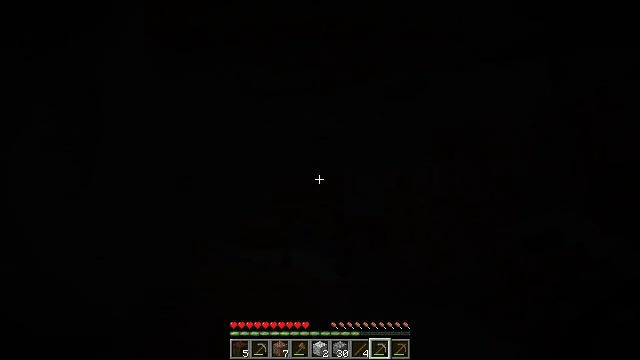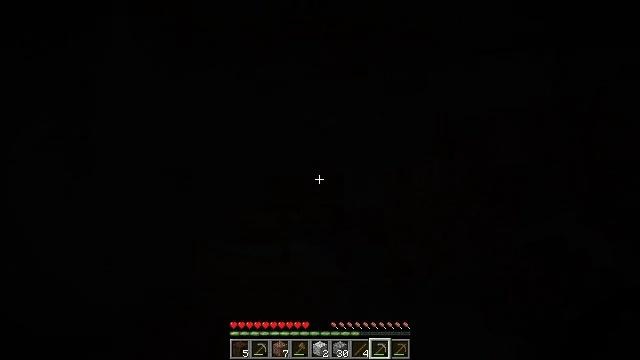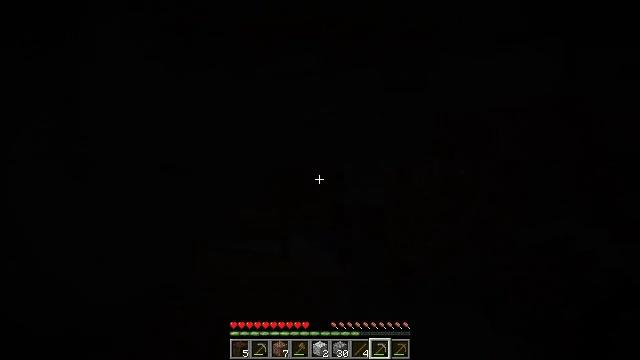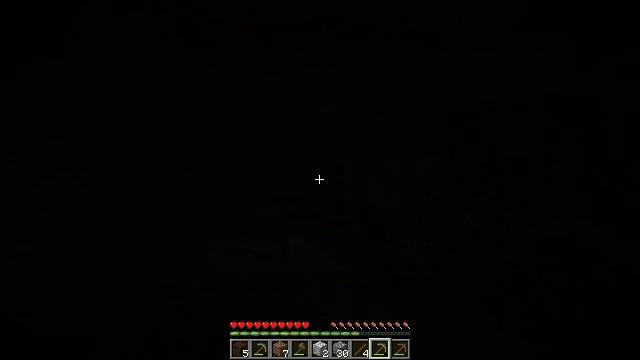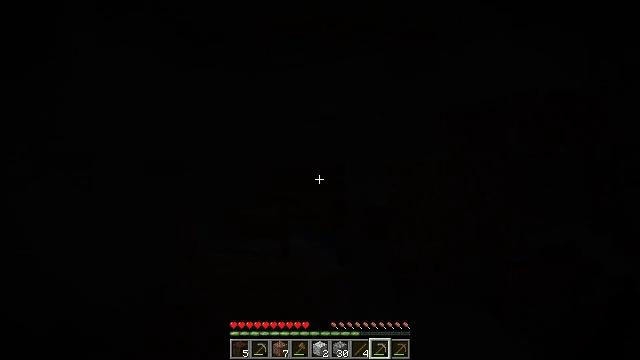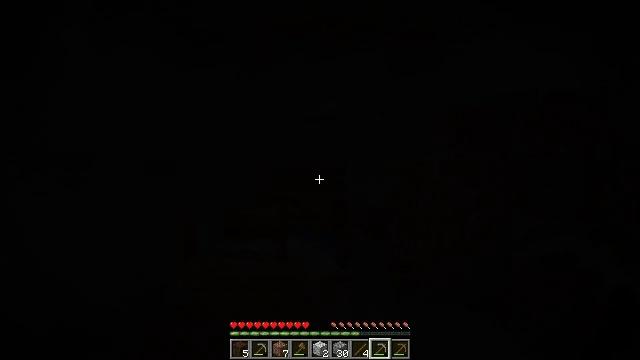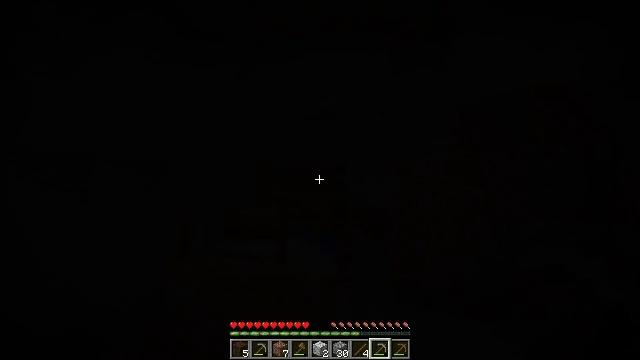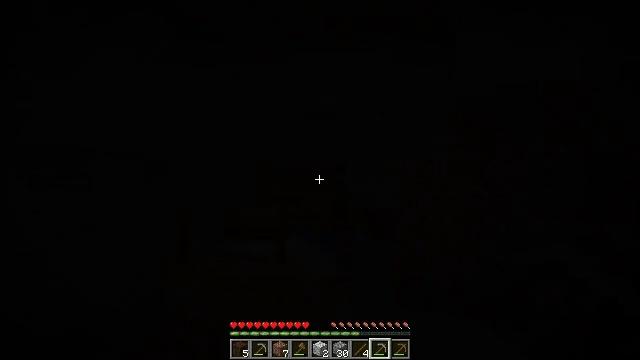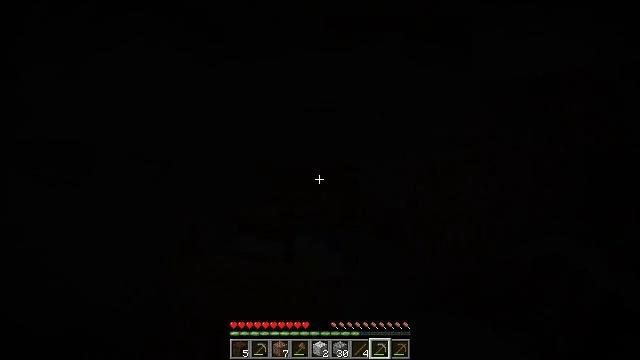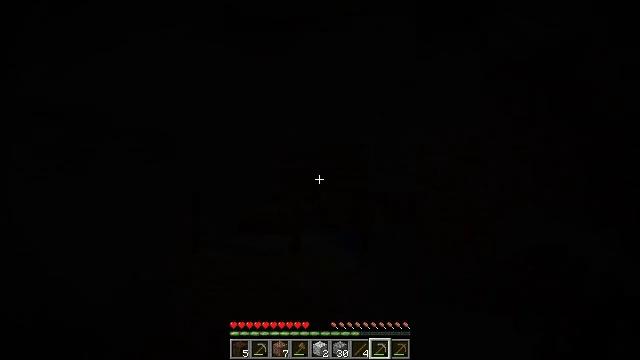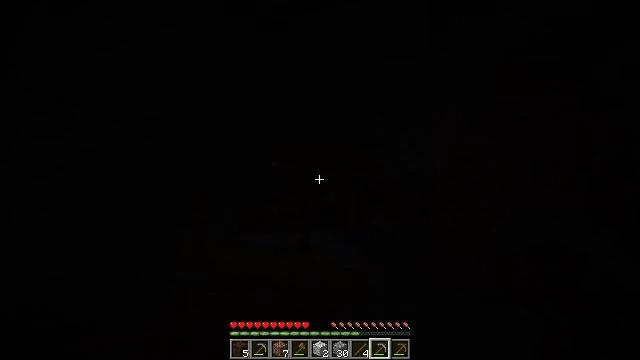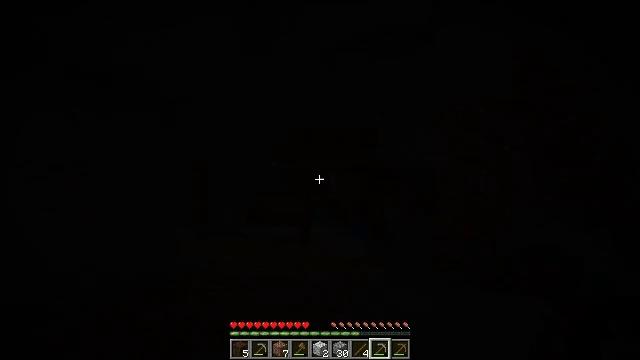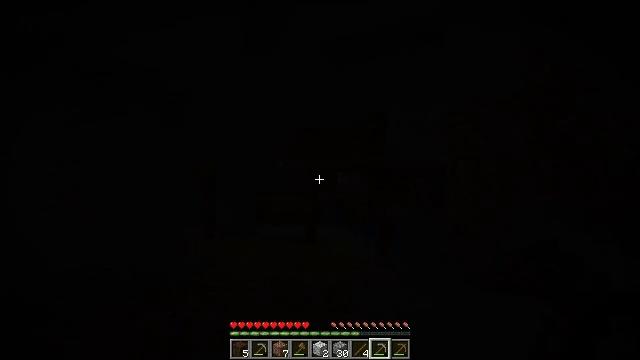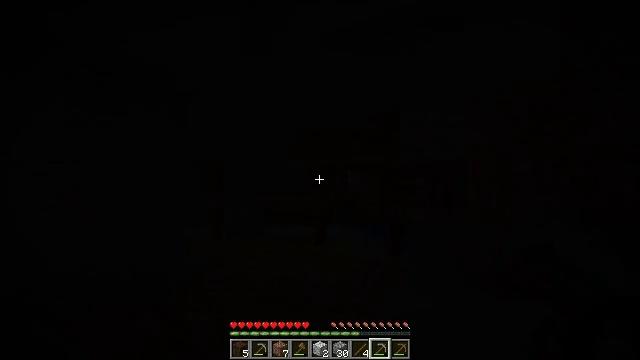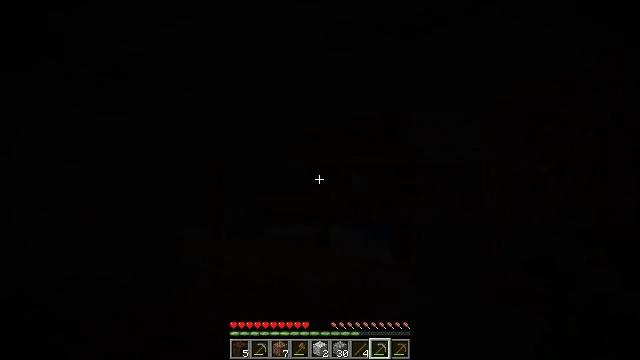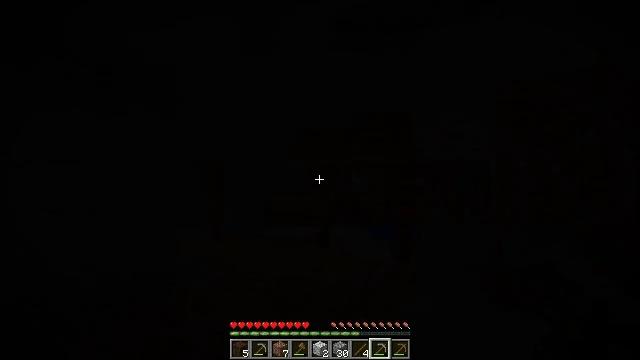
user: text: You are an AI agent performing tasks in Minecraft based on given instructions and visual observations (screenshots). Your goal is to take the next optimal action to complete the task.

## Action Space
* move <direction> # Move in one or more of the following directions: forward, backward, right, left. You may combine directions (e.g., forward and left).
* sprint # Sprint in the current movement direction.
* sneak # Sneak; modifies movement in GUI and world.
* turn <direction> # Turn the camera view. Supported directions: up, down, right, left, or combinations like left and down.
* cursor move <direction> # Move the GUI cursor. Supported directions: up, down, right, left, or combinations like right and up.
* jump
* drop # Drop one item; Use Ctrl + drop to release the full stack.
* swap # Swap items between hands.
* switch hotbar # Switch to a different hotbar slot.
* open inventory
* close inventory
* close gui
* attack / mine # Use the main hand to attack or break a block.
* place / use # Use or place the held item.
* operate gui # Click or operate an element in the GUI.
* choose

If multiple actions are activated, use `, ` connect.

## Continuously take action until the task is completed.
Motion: motion action
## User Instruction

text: Collect the oak planks from the structure.
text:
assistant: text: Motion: move forward, turn down
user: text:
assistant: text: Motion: move forward
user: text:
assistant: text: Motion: move forward
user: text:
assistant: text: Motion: move forward
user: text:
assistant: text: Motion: move forward
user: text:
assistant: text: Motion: move forward
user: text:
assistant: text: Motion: move forward
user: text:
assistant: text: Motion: move forward, turn left
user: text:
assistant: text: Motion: move forward, turn left
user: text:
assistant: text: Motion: move forward, turn left
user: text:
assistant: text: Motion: move forward
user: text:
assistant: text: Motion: move forward, turn left
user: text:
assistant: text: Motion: move forward, turn left
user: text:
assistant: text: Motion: move forward
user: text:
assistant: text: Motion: move forward
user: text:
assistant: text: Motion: move forward
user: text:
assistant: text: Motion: move forward
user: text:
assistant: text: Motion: move forward
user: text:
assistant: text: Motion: move forward, turn left
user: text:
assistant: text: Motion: move forward, turn left
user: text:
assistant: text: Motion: move forward
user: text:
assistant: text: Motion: move forward
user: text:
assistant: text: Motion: move forward
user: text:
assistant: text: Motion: move forward
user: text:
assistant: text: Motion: move forward
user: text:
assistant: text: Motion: move forward, turn left
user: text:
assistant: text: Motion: no_op
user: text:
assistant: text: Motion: no_op
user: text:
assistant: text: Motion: no_op
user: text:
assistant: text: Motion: turn left